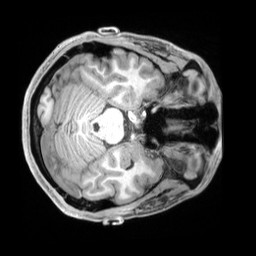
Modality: T1w
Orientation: axial
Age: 26
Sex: male
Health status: ill
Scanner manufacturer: siemens
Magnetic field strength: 3 T
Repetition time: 2.2 s
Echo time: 0.00218 s